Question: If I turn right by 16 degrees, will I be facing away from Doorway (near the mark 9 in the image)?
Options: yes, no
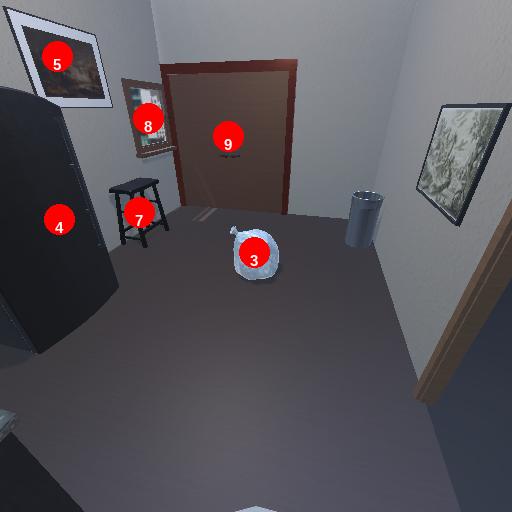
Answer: yes